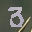
Label: 3